Field crop: maize
Growth stage: 2
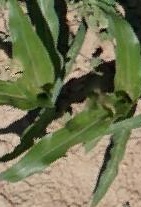
Species: maize